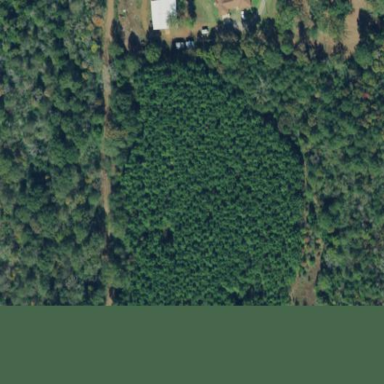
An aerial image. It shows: Forest with evergreen needle-leaved trees.